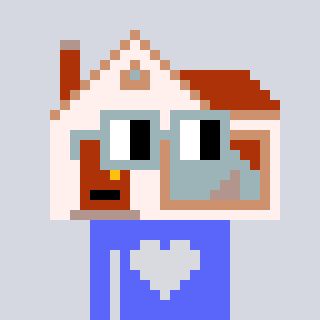
a pixel art character with square dark gray glasses, a house-shaped head and a purple-colored body on a cool background